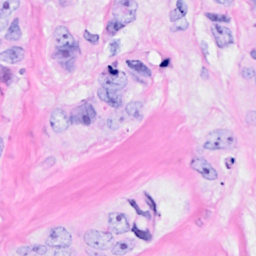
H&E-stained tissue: Breast